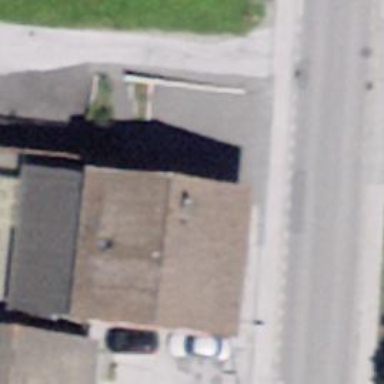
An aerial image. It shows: Driving school.